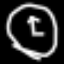
Label: clock